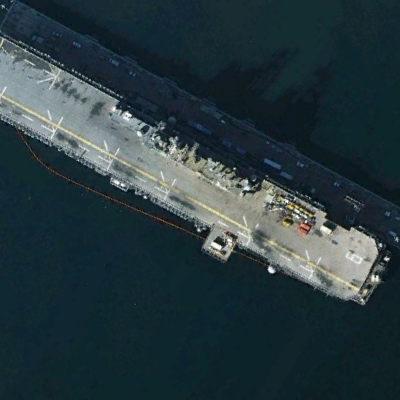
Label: Wasp-class_assault_ship